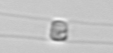
Label: Chaetoceros_similis